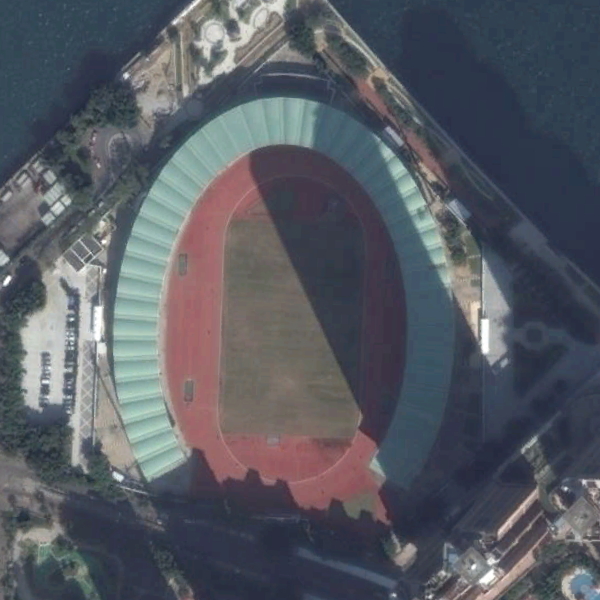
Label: Stadium